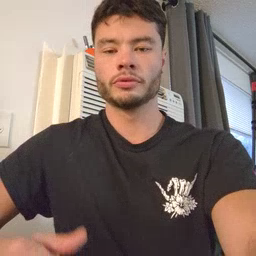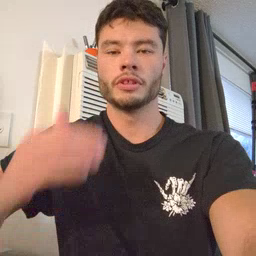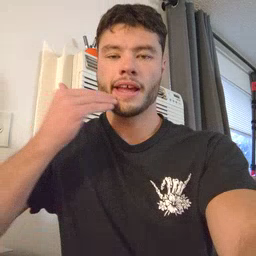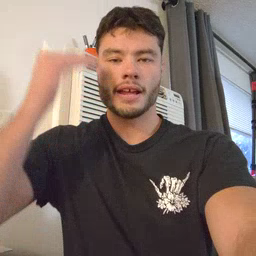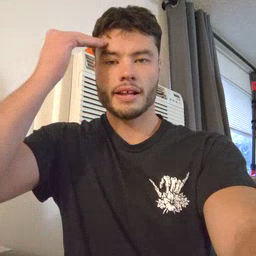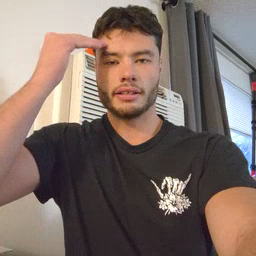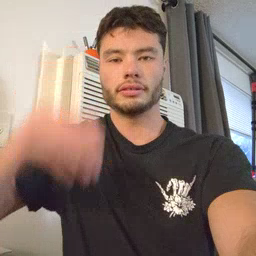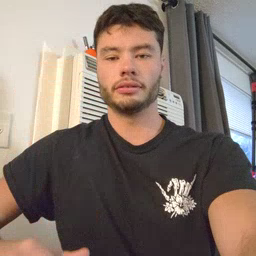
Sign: head